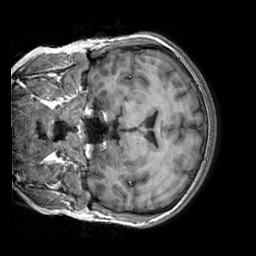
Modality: T1w
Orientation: coronal
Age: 28
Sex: female
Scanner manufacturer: siemens
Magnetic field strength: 3 T
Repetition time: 2.3 s
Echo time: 0.00303 s